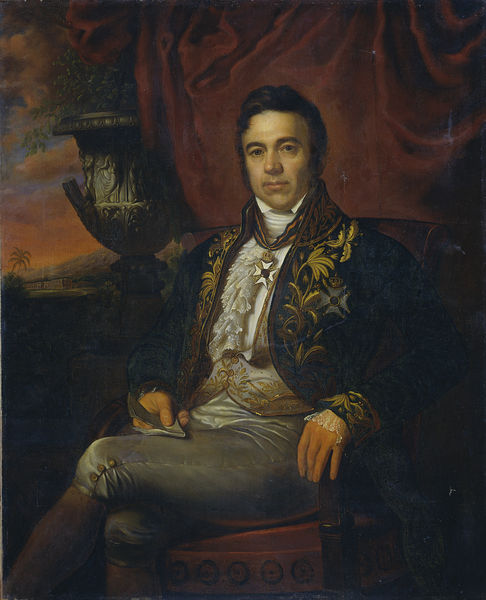
Titel: Jean Chrétien Baud (1789-1859). Gouverneur-generaal ad interim (1833-35)
Künstler: Raden Sarief Bastaman Saleh
Standort: Amsterdam
Institution: Rijksmuseum
Schlagwörter: blau, feder, gemälde, hand, mann, landschaft, elegant, fenster, frankreich, hintergrund, stuhl, rot, malerei, kragen, bildnis, portrait, porträt, vorhang, gold, sessel, vase, kette, thron, palme, kreuz, uniform, orden, stehkragen, brief, kniebundhose